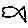
Label: fish